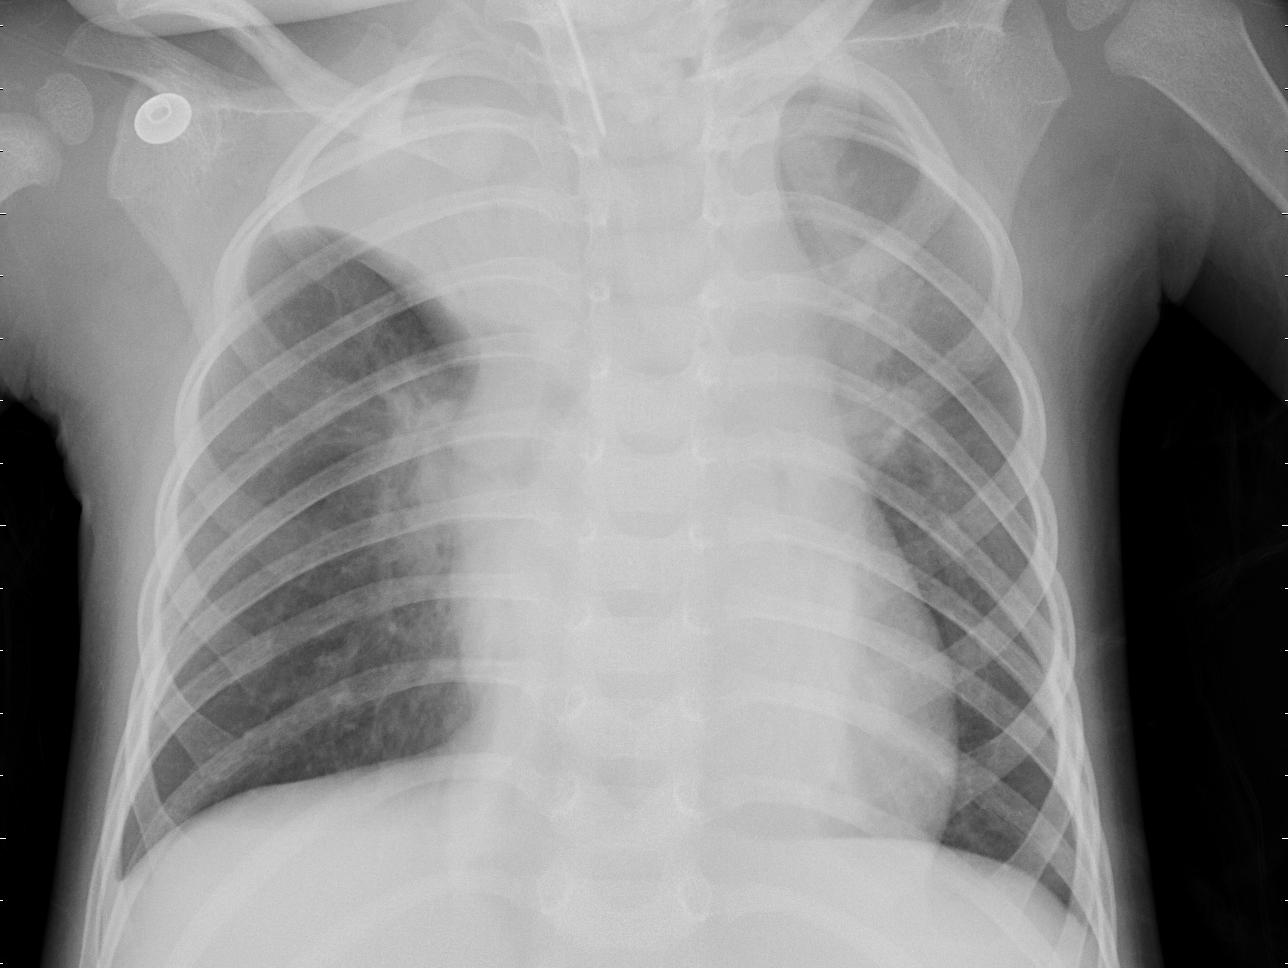
Diagnosis: PNEUMONIA